Interaction volume radius: 5 \u00c5
Interaction volume height: 10 \u00c5
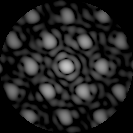
Disorder parameter: 0.2535